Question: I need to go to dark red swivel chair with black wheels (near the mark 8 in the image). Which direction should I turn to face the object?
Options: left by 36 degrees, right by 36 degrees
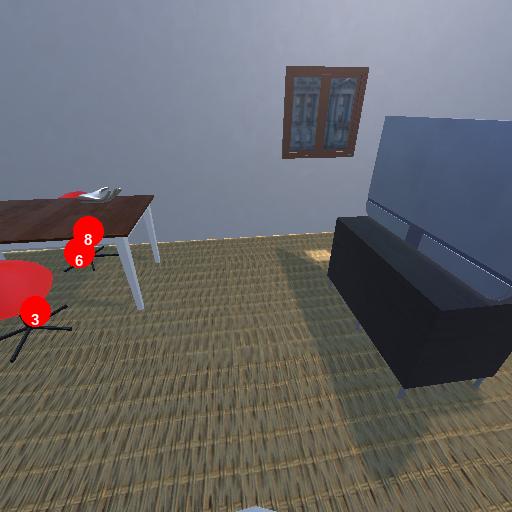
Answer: left by 36 degrees